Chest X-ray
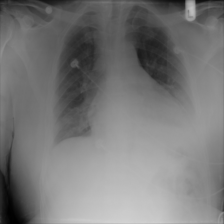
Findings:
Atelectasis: positive
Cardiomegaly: negative
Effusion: negative
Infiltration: positive
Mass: negative
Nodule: negative
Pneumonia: negative
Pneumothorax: negative
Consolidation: negative
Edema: negative
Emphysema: negative
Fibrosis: negative
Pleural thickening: negative
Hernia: negative